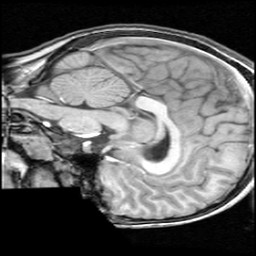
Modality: T1w
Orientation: sagittal
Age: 13
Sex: male
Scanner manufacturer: ge
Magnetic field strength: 1.5 T
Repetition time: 0.03333 s
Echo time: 0.008 s